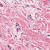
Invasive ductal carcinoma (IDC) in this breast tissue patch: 0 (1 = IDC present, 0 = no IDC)